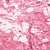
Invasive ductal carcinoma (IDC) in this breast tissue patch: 0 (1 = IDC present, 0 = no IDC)